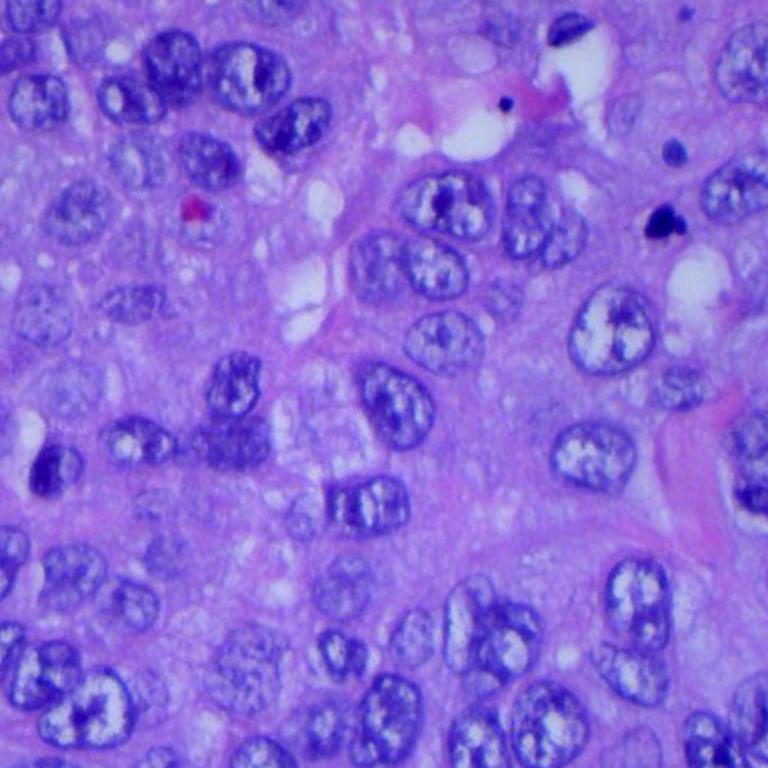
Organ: lung
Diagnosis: squamous carcinomas